Question: Please forgive me for posting an image rather than code, but I thought it was necessary.
I'm sure it must be something simple. As you can see I have list defined, but I'm getting an error. Any ideas ?

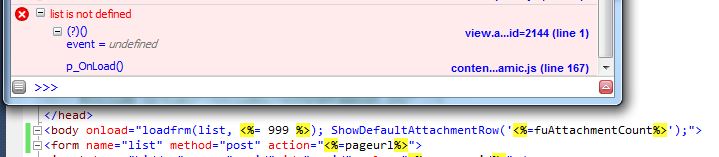
Answer: replace 'list' with 'document.list' in your onload call like this:
'''
<body onload="loadfrm(document.list, <%= 999 %>; ...">
...
'''